Question: I have the following sample data with three different cost-types and a year-column:
'''
library(tidyverse)
# Sample data
costsA <- sample(100:200,30, replace=T)
costsB <- sample(100:140,30, replace=T)
costsC <- sample(20:20,30, replace=T)
year <- sample(c("2000", "2010", "2030"), 30, replace=T)
df <- data.frame(costsA, costsB, costsC, year)
'''
My goal is to plot these costs in a stacked barplot, so that I can compare the mean-costs between the three year-categories. In order to do so I aggregated the values:
'''
df %>% group_by(year) %>%
summarise(n=n(),
meanA = mean(costsA),
meanB = mean(costsB),
meanC = mean(costsC)) %>%
ggplot( ... ) + geom_bar()
'''
But how can I plot the graph now? In the x-axis there should be the years and in the y-axis the stacked costs.

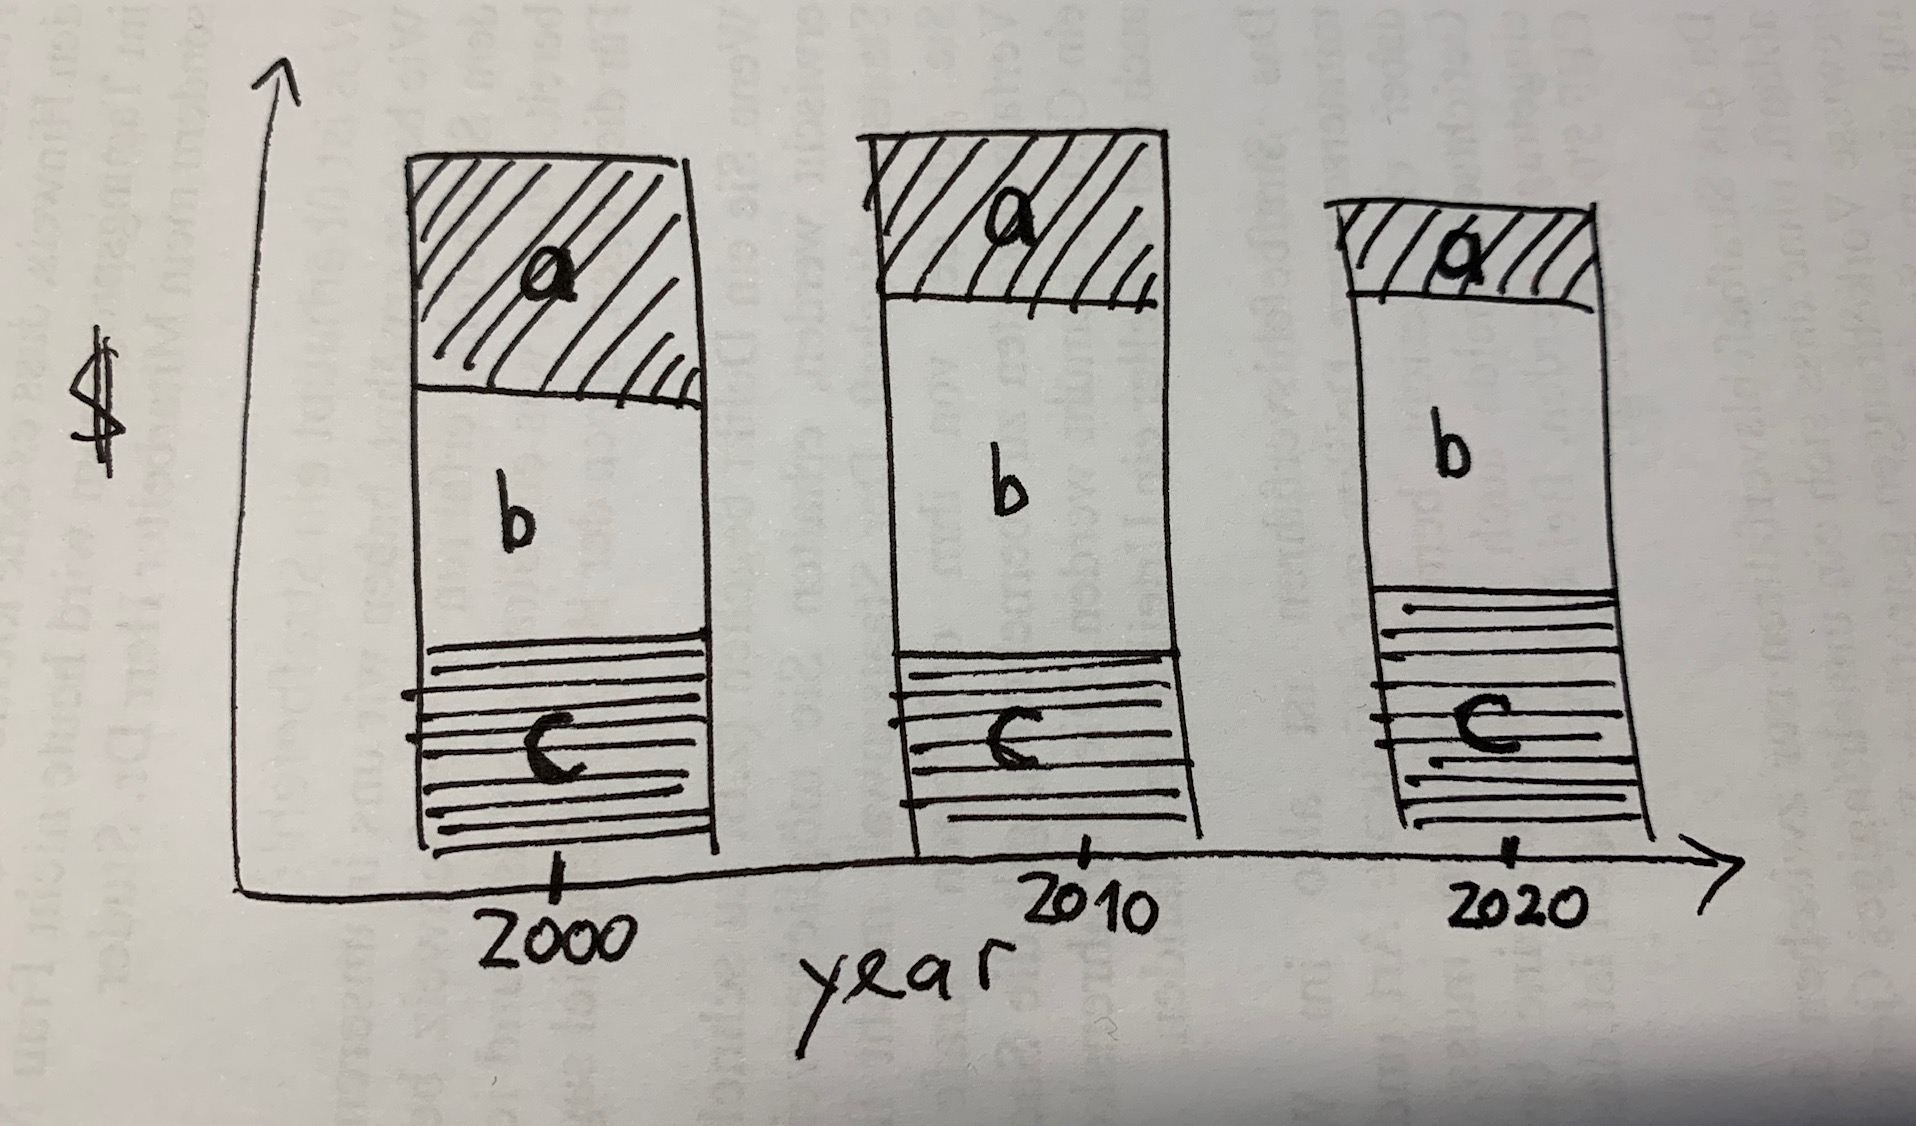
Answer: You have to make the summarise data into a tidy(-ish) format to generate a plot like the one you posted. In a tidy-verse, you'd do that with 'gather' function where you convert multiple columns into two-columns of key-value pairs. For instance, the following code generates the figure below.
'''
df %>% group_by(year) %>%
summarise(n=n(),
meanA = mean(costsA),
meanB = mean(costsB),
meanC = mean(costsC)) %>%
gather("key", "value", - c(year, n)) %>%
ggplot(aes(x = year, y = value, group = key, fill = key)) + geom_col()
'''
With 'gather("key", "value", - c(year, n))', three columns (costsA, costsB, costsC) are changed to the key-value pairs.
<URL>